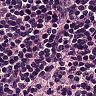
Metastatic tissue present: no